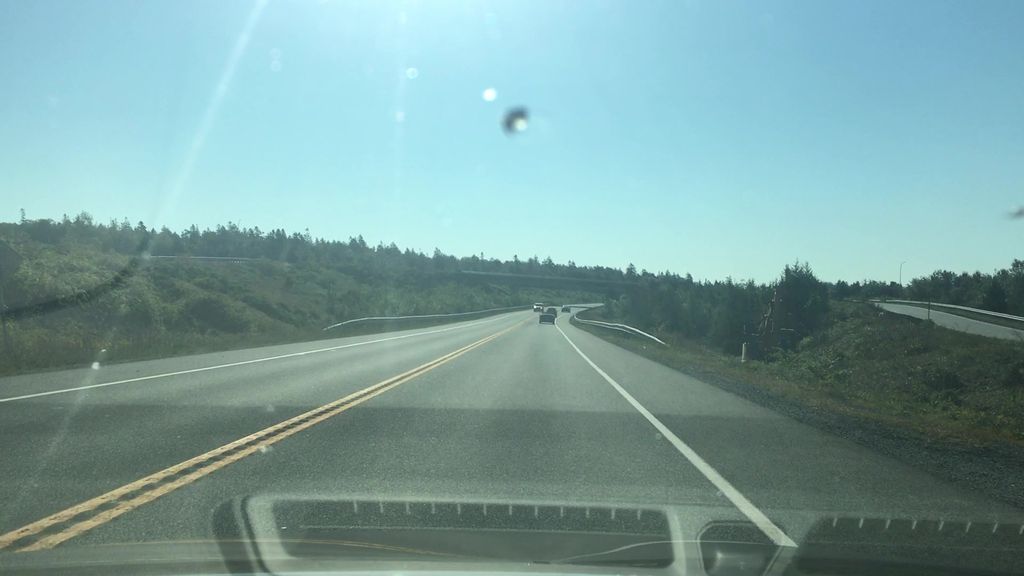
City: halifax